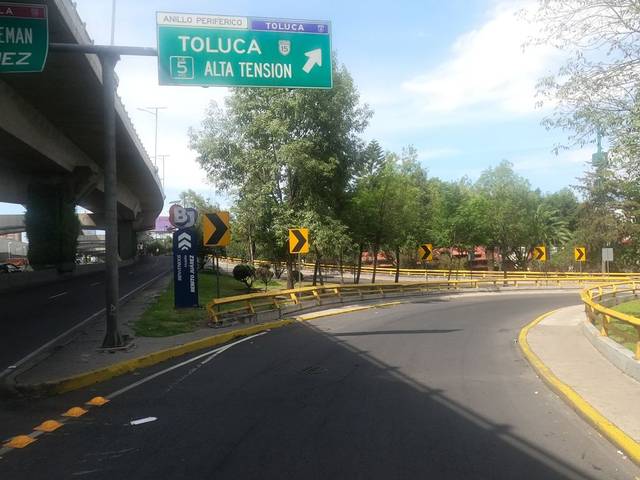
Region: Mexico
Coordinates: 19.385, -99.19